Interaction volume radius: 5 \u00c5
Interaction volume height: 10 \u00c5
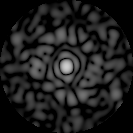
Disorder parameter: 0.8491